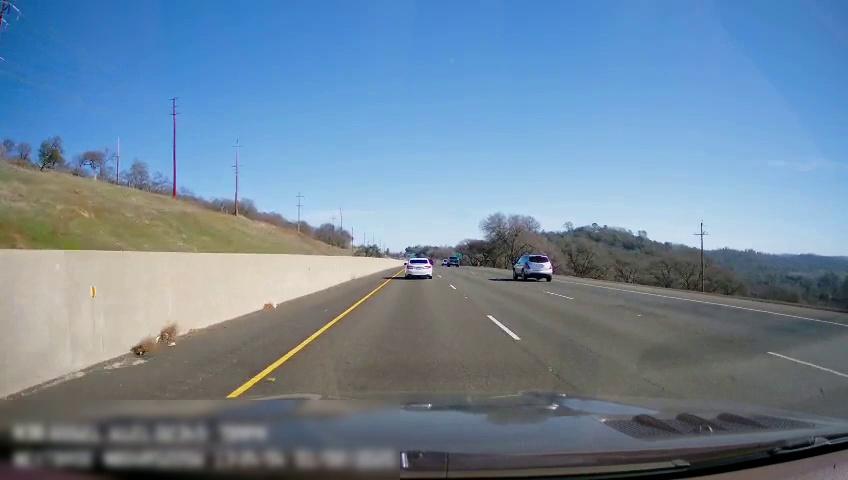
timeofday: Day
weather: Sunny
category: Drivable Space
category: Vehicles | SUV
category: Vehicles | Car
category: Vehicles | Truck
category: Lanes | Current Lane
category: Lanes | Current Lane
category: Lanes | Alternate Lane
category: Lanes | Alternate Lane